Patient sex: F
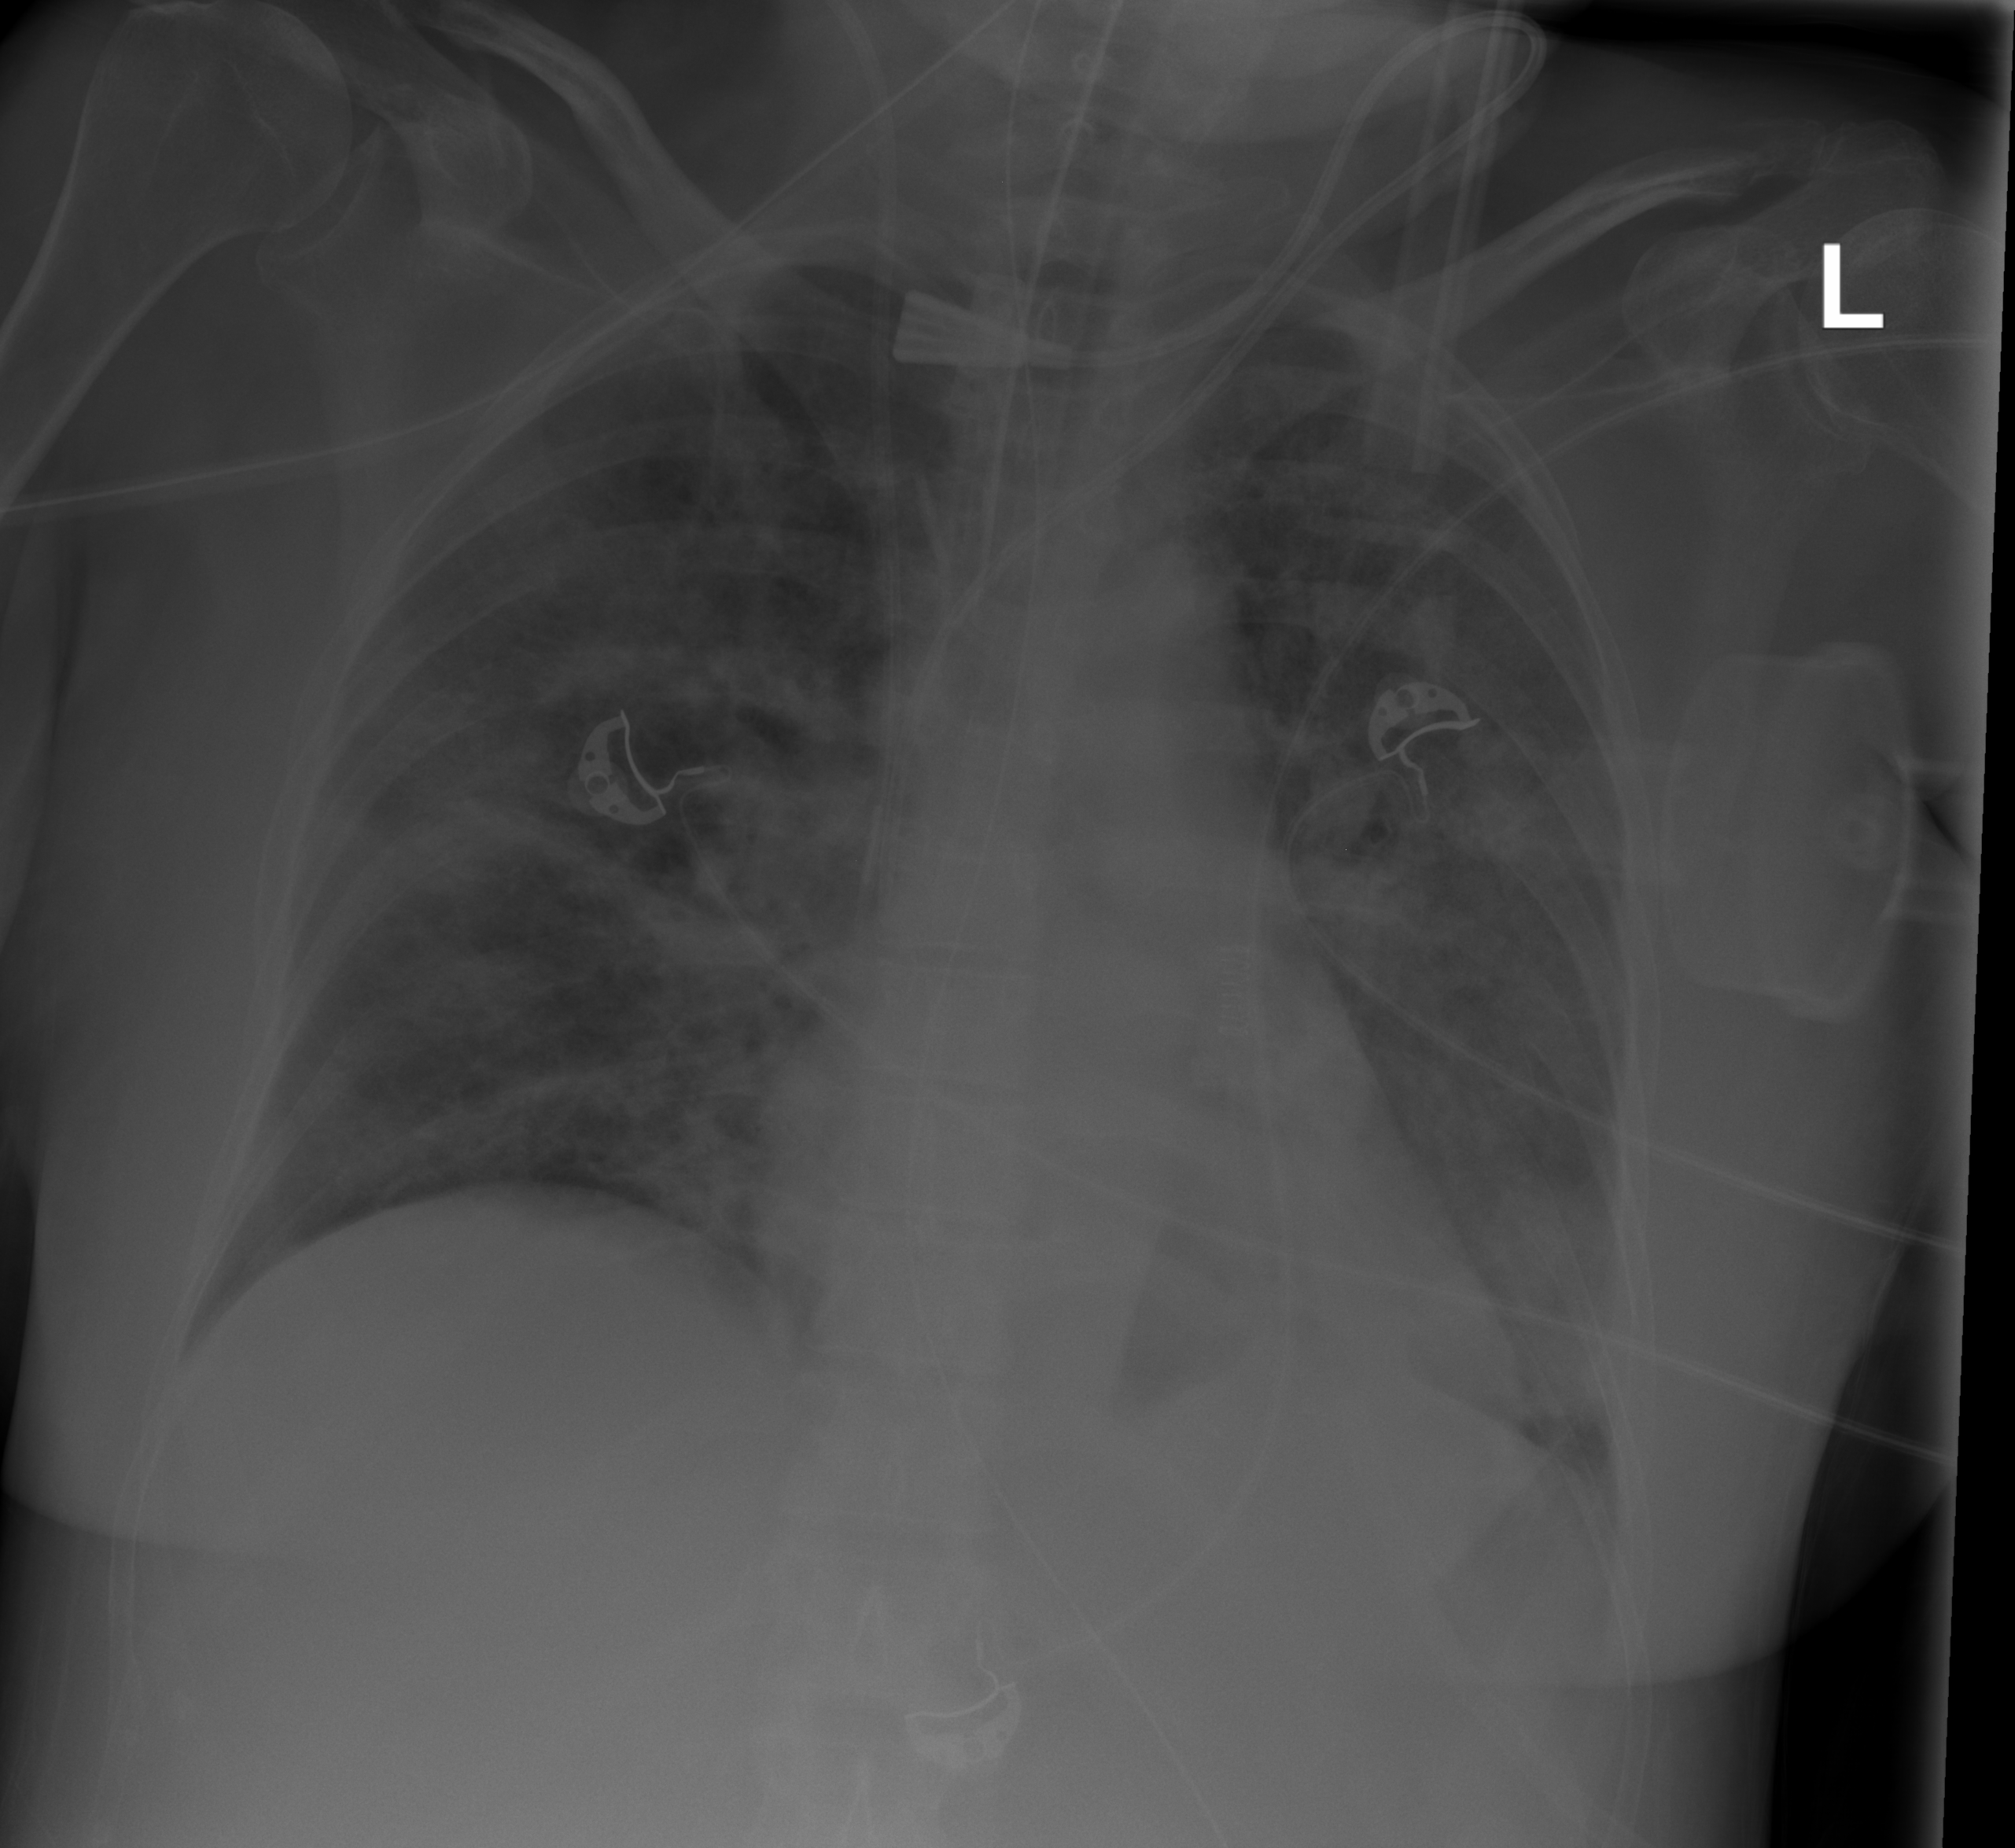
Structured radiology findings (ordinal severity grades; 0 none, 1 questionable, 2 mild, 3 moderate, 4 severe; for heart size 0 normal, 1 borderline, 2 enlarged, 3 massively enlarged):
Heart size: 0
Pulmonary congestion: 3
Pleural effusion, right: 1
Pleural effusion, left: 2
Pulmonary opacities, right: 3
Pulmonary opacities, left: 2
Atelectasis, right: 2
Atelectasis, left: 2